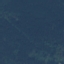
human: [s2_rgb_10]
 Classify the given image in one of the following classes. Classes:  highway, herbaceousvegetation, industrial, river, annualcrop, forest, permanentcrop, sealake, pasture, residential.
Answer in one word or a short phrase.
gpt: Forest